Interaction volume radius: 5 \u00c5
Interaction volume height: 15 \u00c5
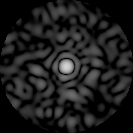
Disorder parameter: 0.8512